Question:
Sometimes windows like this pop up. I can get out of with with ':q' but I wonder, how did i end up with this? Maybe there is some keystroke combinations involved but I have no idea. Can you link me with relevant information for this feature of vim?
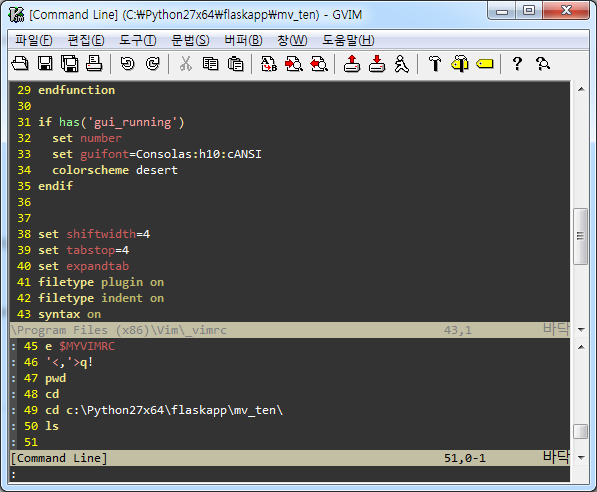
Answer: It's the command-line window.
You invoke it with 'q:' and you can read all about it in ':help cmdline-window'.
In short: you get access to your latest Ex commands and a chance to edit them and re-execute them with all of Vim's editing power.